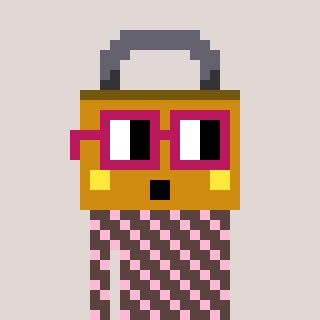
a pixel art character with square dark red glasses, a lock-shaped head and a darkbrown-colored body on a warm background